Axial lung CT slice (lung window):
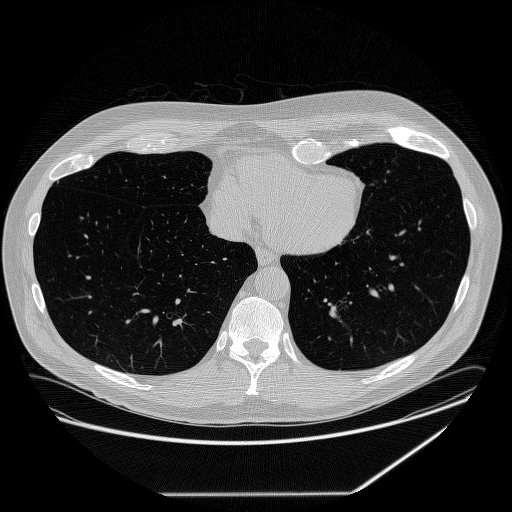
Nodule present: no